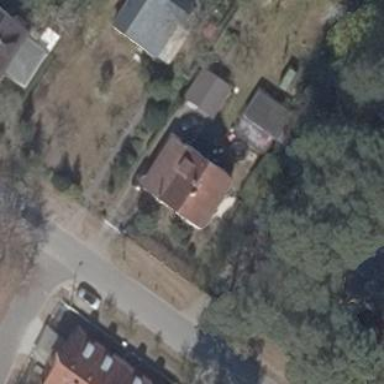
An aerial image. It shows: Residential building.